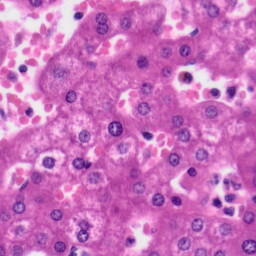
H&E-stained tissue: Liver